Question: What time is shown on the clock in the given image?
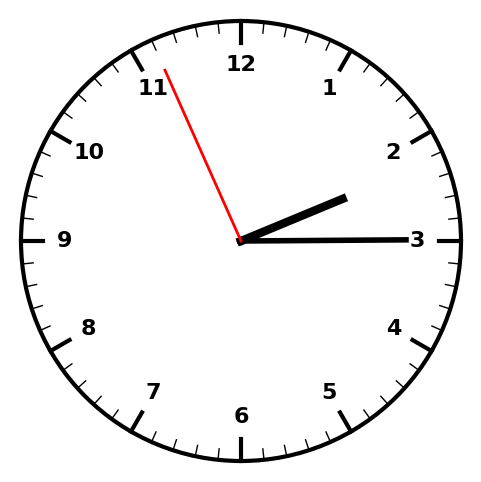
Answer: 02:14:56